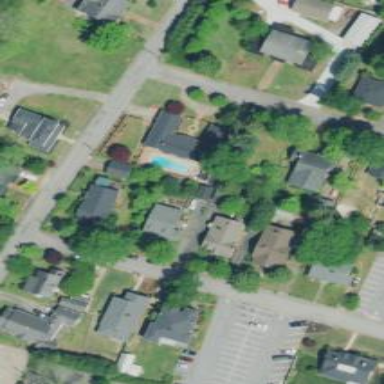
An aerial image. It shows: Swimming pool located in leisure land.